Question: My nested json looks like:
'''
var obj ={ "Name": "Main", "Id": "1", "Parent": "0", "children": [{ "Name": "Main1", "Id": "2", "Parent": "1", "children": [ ...
'''
obj is tree structure that looks like this:

How do I parse obj to get the id of any parents of a specified id?
a jquery function for example 'function getIdParentsOf('25') { }'
output be example: parents of 25 until 1 is '{20, 18, 10, 1 }'.
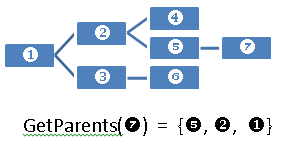
Answer: The declaration is just an object with specific properties, including an array of child nodes of the same type. Basically a tree structure
You have updated the question making it clear now the tree is hierarchical. That means you need to walk the tree recursively. JSFiddle: <URL>
'''
// If the required node is found, return true
// matching nodes added to the result parameter
var findParent = function (parentnode, id, result) {
if (parentnode.Id == id){
result.push(parentnode.Parent);
return true;
}
if (parentnode.children) {
for (var i = 0; i < parentnode.children.length; i++) {
var node = parentnode.children[i];
if (parentnode.Parent && findParent(node, id, result)) {
result.push(parentnode.Parent);
return true;
}
}
}
// no matches found - return false
return false;
}
'''
Call like this
'''
var result = [];
findParent(obj, "2", result)
console.log(result);
// Displays an array of parent ids
'''